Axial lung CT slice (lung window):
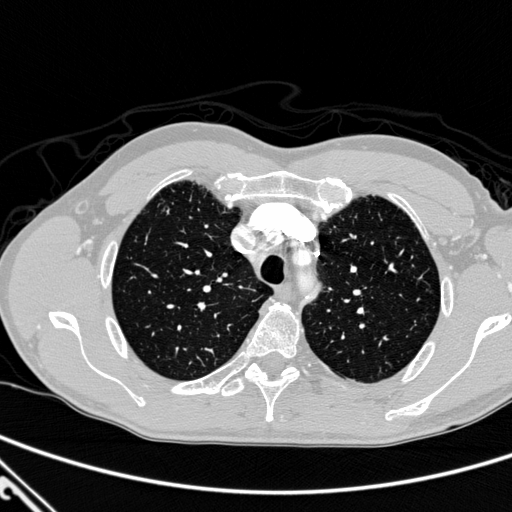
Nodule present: no